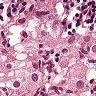
Metastatic tissue present: yes